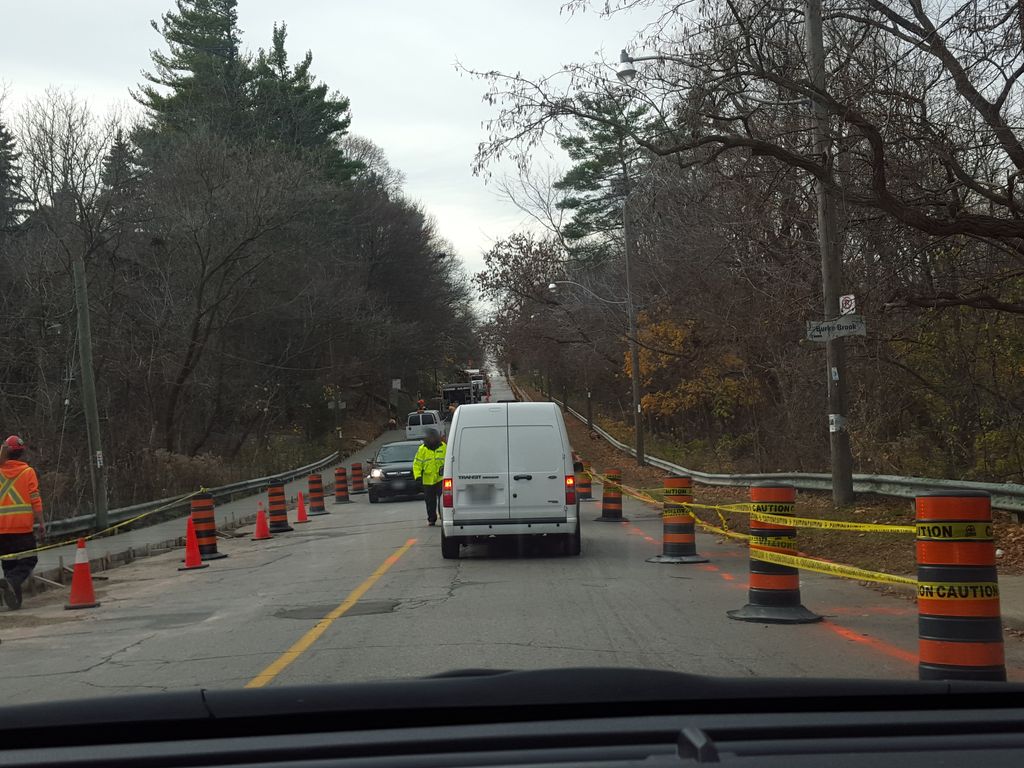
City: toronto